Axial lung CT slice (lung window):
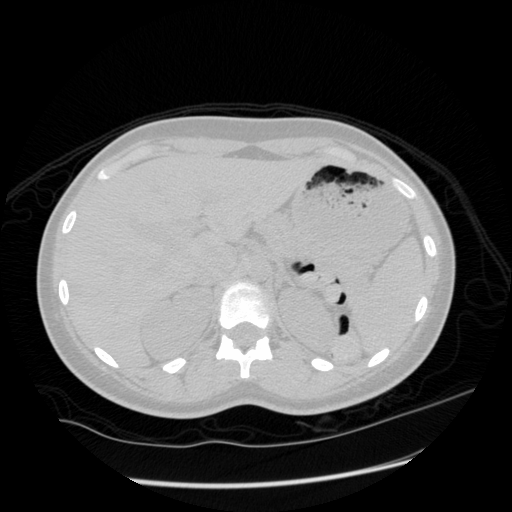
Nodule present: no